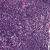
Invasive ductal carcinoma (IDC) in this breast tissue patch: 0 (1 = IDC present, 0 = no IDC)